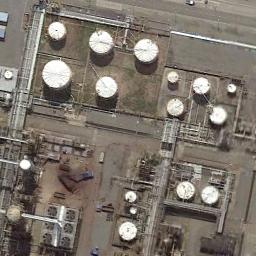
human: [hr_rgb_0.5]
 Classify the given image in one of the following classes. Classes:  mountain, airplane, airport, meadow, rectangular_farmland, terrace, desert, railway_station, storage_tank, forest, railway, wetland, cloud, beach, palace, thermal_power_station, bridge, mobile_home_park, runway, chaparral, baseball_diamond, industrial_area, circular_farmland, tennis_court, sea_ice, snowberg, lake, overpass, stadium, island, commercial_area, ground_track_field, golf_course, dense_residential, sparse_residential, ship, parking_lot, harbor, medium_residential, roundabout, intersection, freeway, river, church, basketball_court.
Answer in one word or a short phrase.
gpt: storage_tank